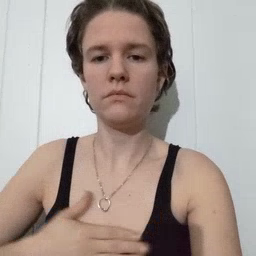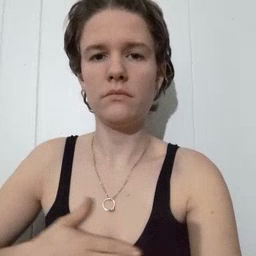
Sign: please